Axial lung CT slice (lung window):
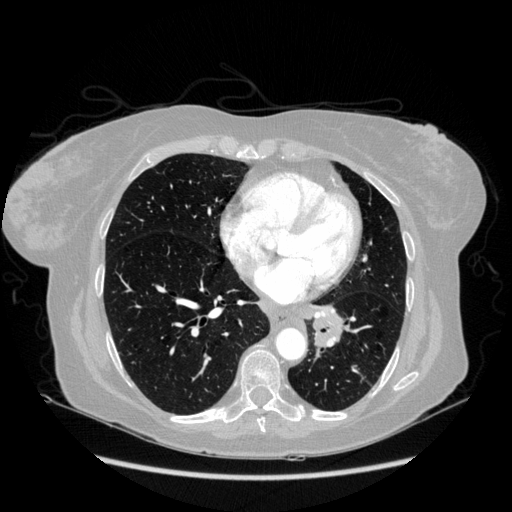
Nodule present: no